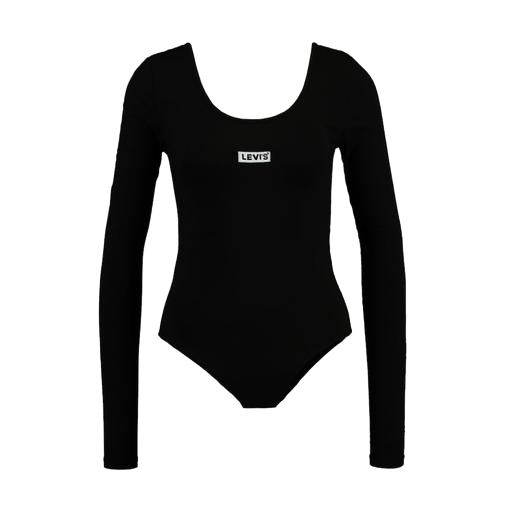
long sleeve tight shirt, tight fit nd low scoop neck, black women's long sleeve t-shirt, white background